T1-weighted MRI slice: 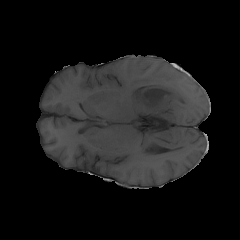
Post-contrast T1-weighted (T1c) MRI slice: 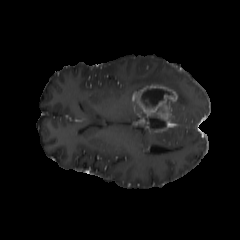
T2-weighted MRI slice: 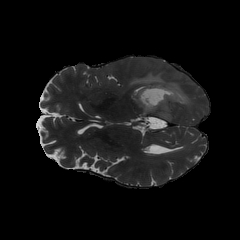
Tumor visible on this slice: yes